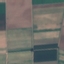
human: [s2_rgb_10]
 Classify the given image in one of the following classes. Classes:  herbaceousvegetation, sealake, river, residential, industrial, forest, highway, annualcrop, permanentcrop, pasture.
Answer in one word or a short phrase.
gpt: PermanentCrop